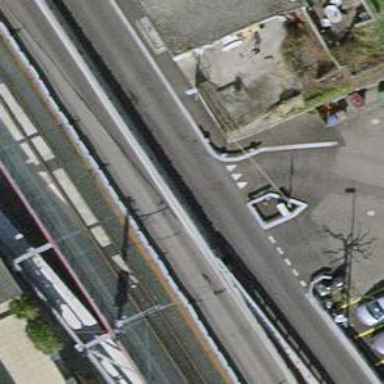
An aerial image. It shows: Narrow-gauge railway tunnel with electrified contact lines.